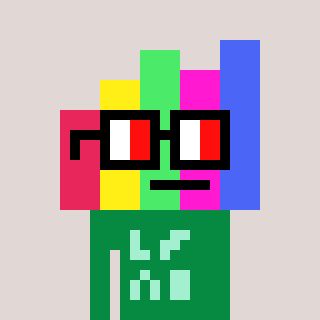
a pixel art character with square glasses with black frames and red eyes, a bar chart-shaped head and a green-colored body on a warm background